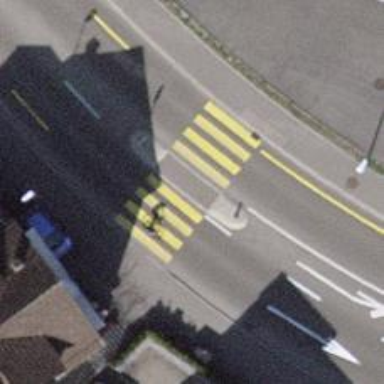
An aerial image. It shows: Uncontrolled crossing with pedestrian island.